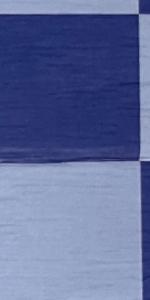
Label: Empty